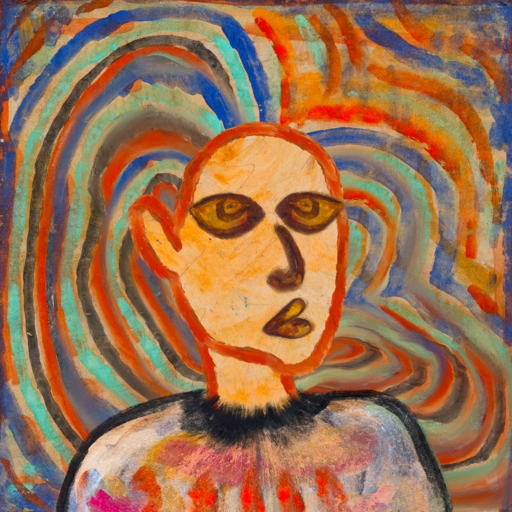
Background: Sisters, Head And Neck Side: Experience, Face Side: Comrade, Bust: Childish, Hair Side: Blank, Head Accessory: Blank, Second Necklace: Blank, Necklace: Blank, Baby: Blank